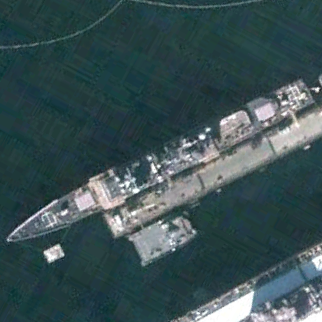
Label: cruiser